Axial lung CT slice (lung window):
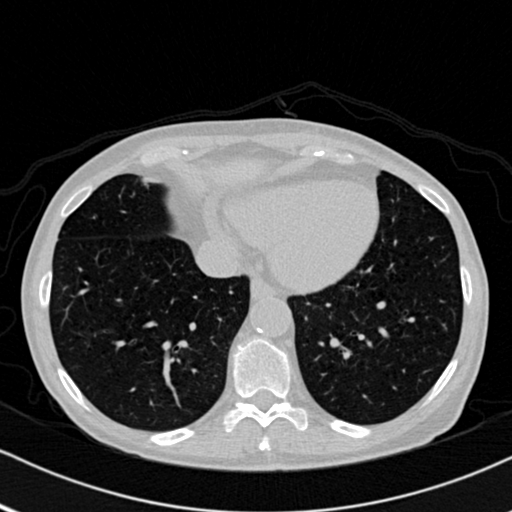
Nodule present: no